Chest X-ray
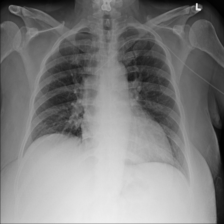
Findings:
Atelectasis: negative
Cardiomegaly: negative
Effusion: negative
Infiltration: positive
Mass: negative
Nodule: negative
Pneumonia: negative
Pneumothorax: negative
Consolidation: negative
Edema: negative
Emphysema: negative
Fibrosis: negative
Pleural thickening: negative
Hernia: negative